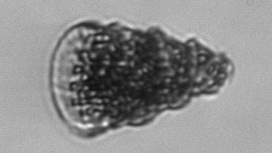
Label: Laboea_strobila